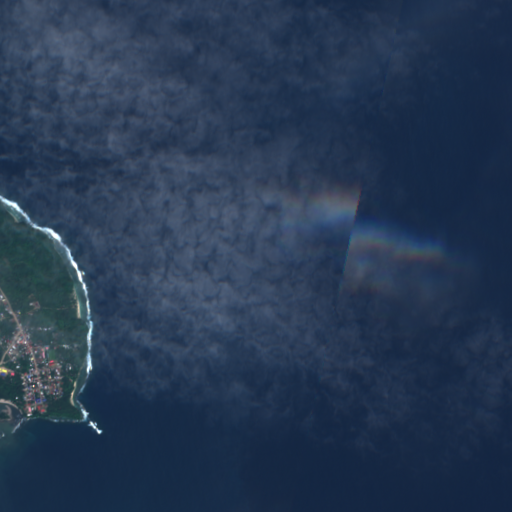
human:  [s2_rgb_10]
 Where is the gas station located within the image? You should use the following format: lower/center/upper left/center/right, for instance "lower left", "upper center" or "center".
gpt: The gas station is located in the center left of the image.
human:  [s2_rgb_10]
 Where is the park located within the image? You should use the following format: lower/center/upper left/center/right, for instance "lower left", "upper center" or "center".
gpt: The park is located in the lower left of the image.
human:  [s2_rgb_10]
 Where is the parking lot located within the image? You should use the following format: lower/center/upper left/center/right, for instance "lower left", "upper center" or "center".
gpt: The parking lot is located in the lower left of the image.
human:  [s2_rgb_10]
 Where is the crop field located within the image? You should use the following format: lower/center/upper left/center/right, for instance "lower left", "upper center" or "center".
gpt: There is no crop field in the image.